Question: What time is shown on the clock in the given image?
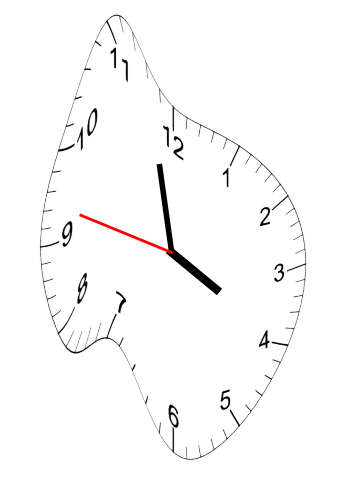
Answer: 03:57:47